Field crop: maize
Growth stage: 2
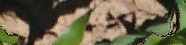
Species: maize